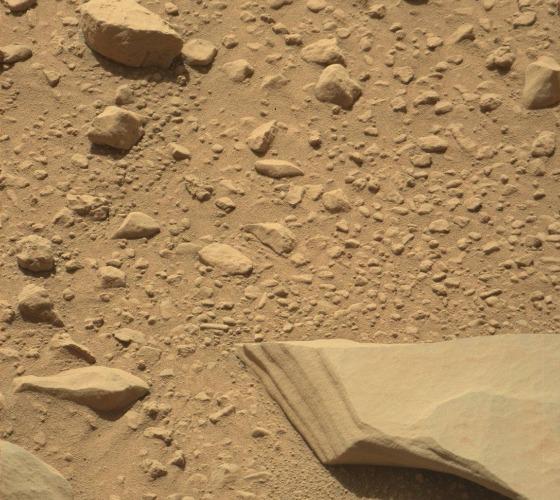
Terrain classes present: Gravel / Sand / Soil, Rock, Shadow